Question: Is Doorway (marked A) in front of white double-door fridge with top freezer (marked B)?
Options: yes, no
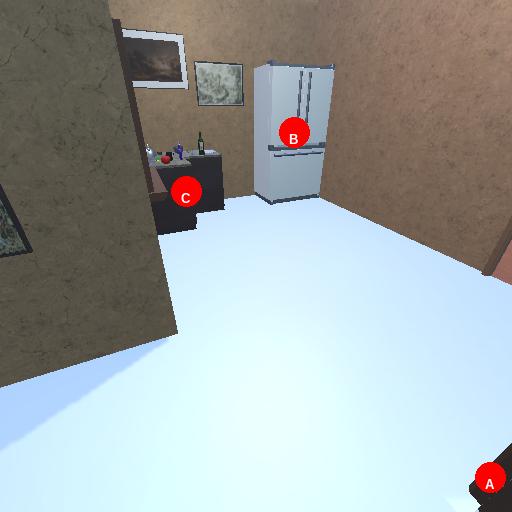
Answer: yes